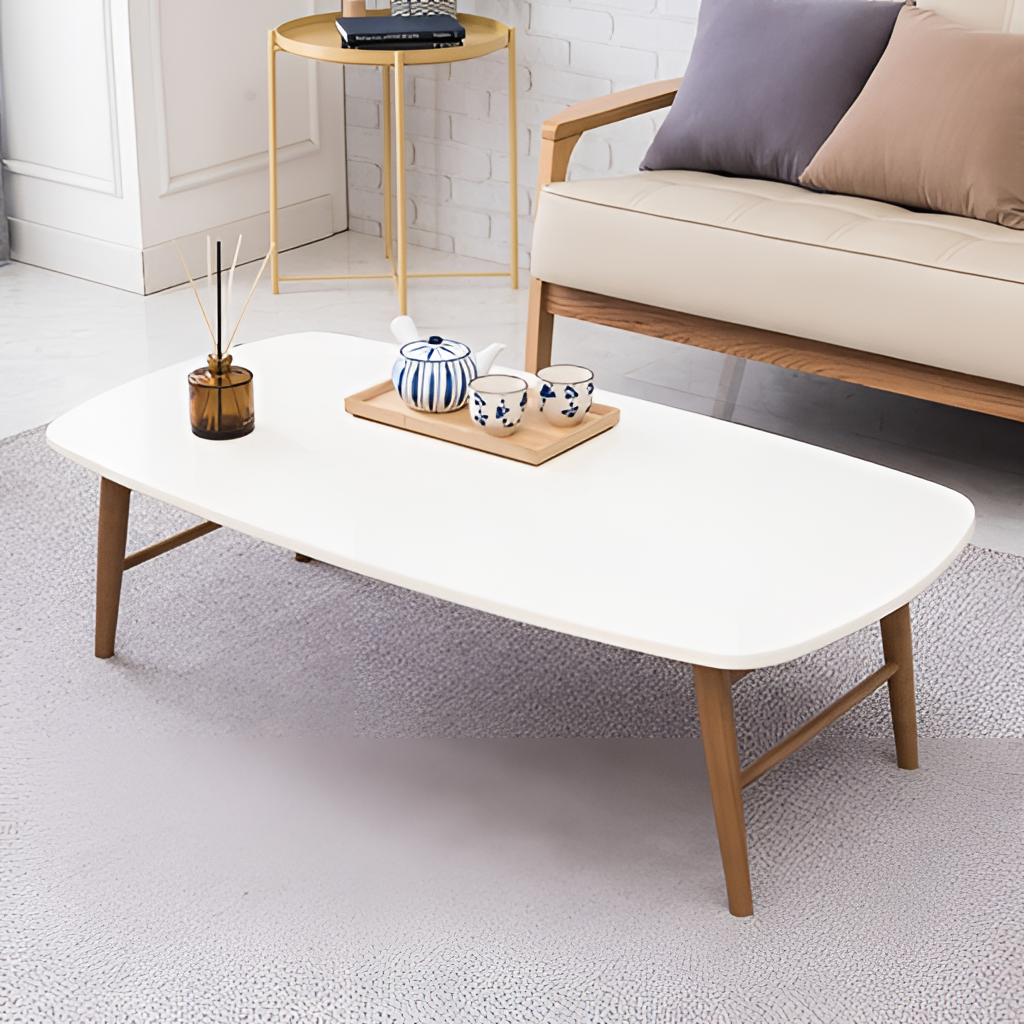
living room, wood coffee table, contemporary, brick wallpaper, with solid pattern, gray fabric flooring, with solid pattern